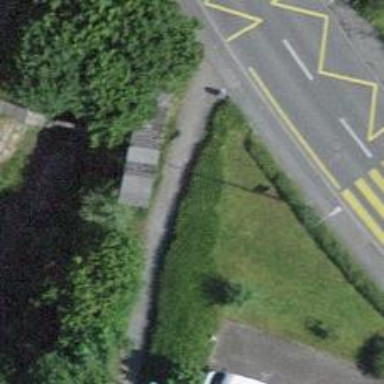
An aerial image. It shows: Footway with pebblestone surface.